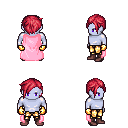
a pixel art fantasy rpg character, male body template, dark elf, purple skin, pink cape, gold greaves, ruby red pixie cut hairstyle, gold gloves, maroon shoes, four views (front, back, left, right), 2x2 character sprite sheet, small pixel art, hard edges, no anti-aliasing